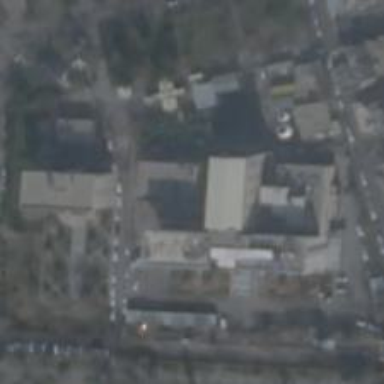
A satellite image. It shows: Hospital building.